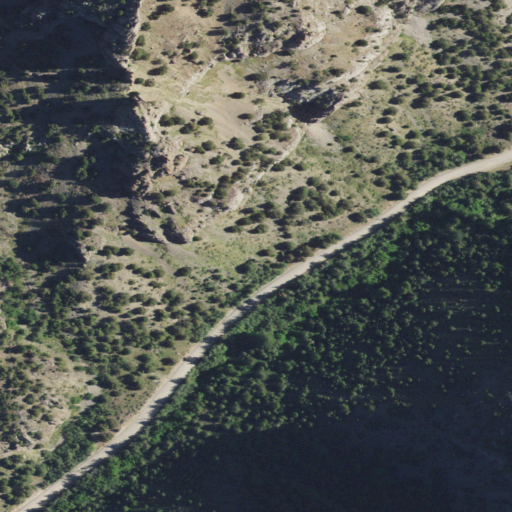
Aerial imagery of gap in Idaho named The Narrows containing shrub, evergreen forest, open development, and low intensity development